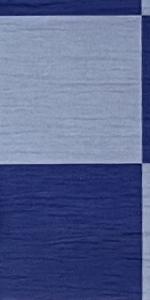
Label: Empty